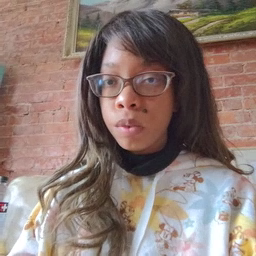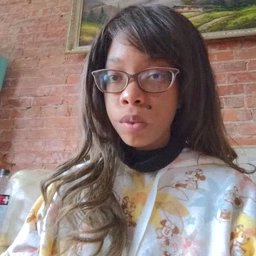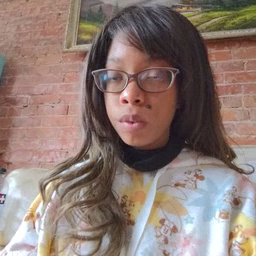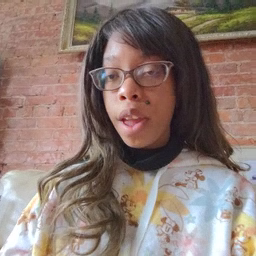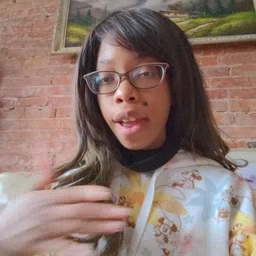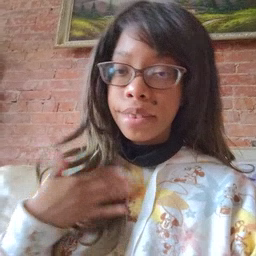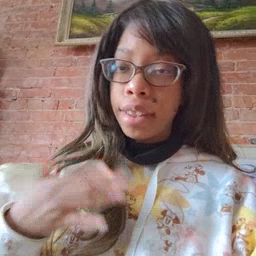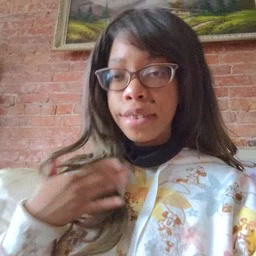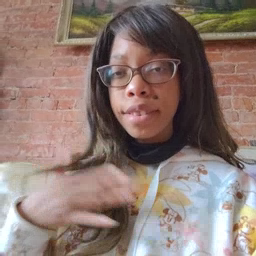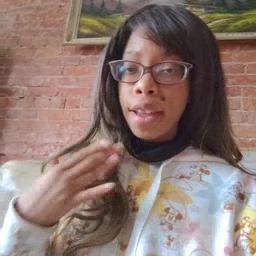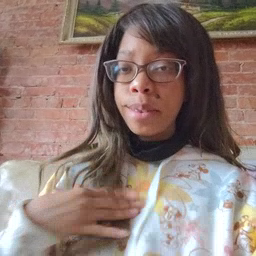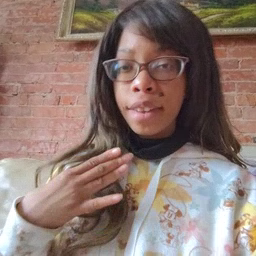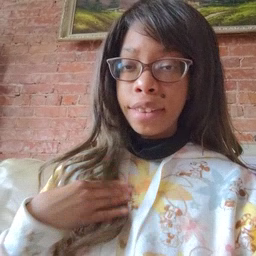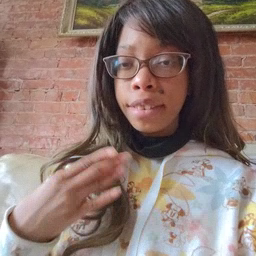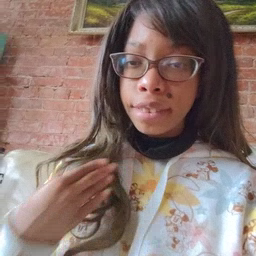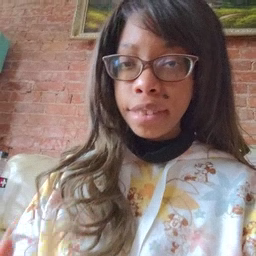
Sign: happy